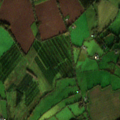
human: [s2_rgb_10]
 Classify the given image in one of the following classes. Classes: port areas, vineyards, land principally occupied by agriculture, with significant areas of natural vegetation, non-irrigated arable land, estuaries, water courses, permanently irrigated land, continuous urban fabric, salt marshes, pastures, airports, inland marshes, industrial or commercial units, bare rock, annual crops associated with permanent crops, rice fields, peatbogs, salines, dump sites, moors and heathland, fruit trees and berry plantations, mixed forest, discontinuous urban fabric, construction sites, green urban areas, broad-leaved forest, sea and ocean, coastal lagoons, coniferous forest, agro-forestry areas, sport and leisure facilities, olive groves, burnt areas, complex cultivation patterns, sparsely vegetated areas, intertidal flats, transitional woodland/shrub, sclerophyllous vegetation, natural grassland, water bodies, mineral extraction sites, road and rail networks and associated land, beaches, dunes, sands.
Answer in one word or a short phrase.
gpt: non-irrigated arable land, pastures, coniferous forest, transitional woodland/shrub